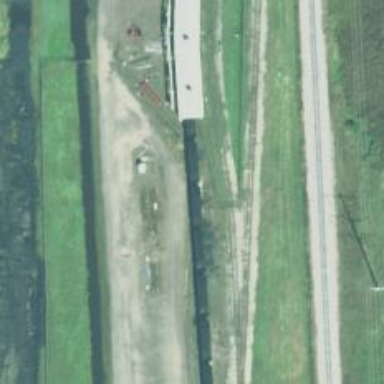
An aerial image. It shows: Railway yard used for servicing trains.